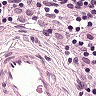
Metastatic tissue present: no